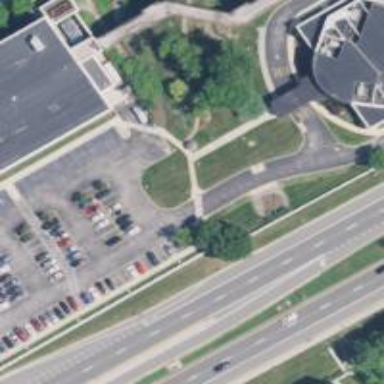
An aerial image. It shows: Footway with asphalt surface and crossing.